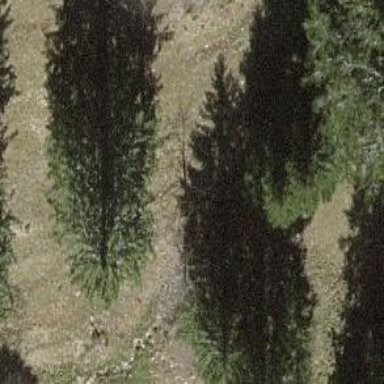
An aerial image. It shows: Single tag "natural: tree."